Question: How could I create this function in Python using 'np.sum'?

I created this code and it works fine, but it would be faster using 'np.sum' instead of two 'for' loops, so I'm trying to figure out how to use 'np.sum'.
My code:
'''
def potential(x):
A, XI, P, Q, R0 = parameters()
atoms, _ = read_file_xyz()
n_atoms = len(atoms)
x = x.reshape(n_atoms, 3)
U = 0
for i in range(n_atoms):
Ub = 0
Ur = 0
for j in range(n_atoms):
if j != i:
Ub += (XI[i, j]**2) * np.exp(-2 * Q[i, j] * ((np.sqrt((x[i, 0]-x[j, 0])**2 + (x[i, 1]-x[j, 1])**2 +(x[i, 2]-x[j, 2])**2) / R0[i, j]) - 1))
Ur += A[i, j] * np.exp(-P[i, j] * ((np.sqrt((x[i, 0]-x[j, 0])**2 + (x[i, 1]-x[j, 1])**2 +(x[i, 2]-x[j, 2])**2) / R0[i, j]) - 1))
else:
pass
U += (Ur - np.sqrt(Ub))
return U
'''
I'm trying to improve the execution time.
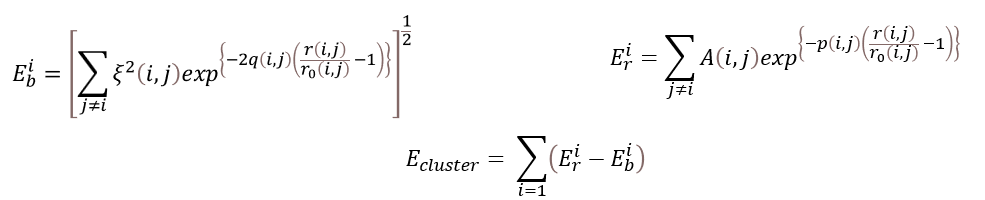
Answer: If I just look at the code you posted, I'd suggest trying to remove the inner loop and using Numpy's automatic broadcasting to do the same. I notice that you're calculating euclidean distance in a very manual way, but that the nice <URL>.
This leaves me with the following code:
'''
def potential(x):
A, XI, P, Q, R0 = parameters()
n_atoms = len(A)
di = np.diag_indices(n_atoms)
x = x.reshape(n_atoms, 3)
# preprocess params to minimize work and remove need to special case "i == j"
A[di] = 0.
XI[di] = 0.
P *= -1.
Q *= -1.
R0[di]= 1.
U = 0.
for i, xi in enumerate(x):
dist = np.linalg.norm(xi - x, axis=1) / R0[i] - 1.
Ub = XI[i] * np.exp(Q[i] * dist)
Ur = A[i] * np.exp(P[i] * dist)
U += sum(Ur) - sum(Ub)
return U
'''
As I was looking at your upstream code base, I saw you're calling this method from 'optimize' which suggests you're loading data from files while doing numerical optimization which feels wrong.
I'd therefore suggest refactoring to remove this repeated loading of data as well as doing parameter clean up. Storing things in an object seems to make sense, and just have it expose methods for 'potential' and the gradient. Leaving me:
'''
from autograd import elementwise_grad as egrad
import autograd.numpy as np
class GuptaPotential:
def __init__(self):
self.A, self.XI, self.P, self.Q, self.R0 = parameters()
self.n_atoms = len(self.A)
di = np.diag_indices(self.n_atoms)
# preprocess params to minimize work and remove need to special case "i == j"
self.A[di] = 0.
self.XI[di] = 0.
self.P *= -1
self.Q *= -1
self.R0[di] = 1.
def potential(self, x):
x = x.reshape(self.n_atoms, 3)
U = 0.
for i, xi in enumerate(x):
dist = np.linalg.norm(xi - x, axis=1) / self.R0[i] - 1.
U -= sum(self.XI[i] * np.exp(self.Q[i] * dist))
U += sum(self.A[i] * np.exp(self.P[i] * dist))
return U
gradient = egrad(potential)
'''
which you could use from the minimizer via:
'''
gp = GuptaPotential()
sol = minimize(gp.potential, x0, method='BFGS', jac=gp.gradient, options={'gtol':1e-8, 'disp':True})
'''